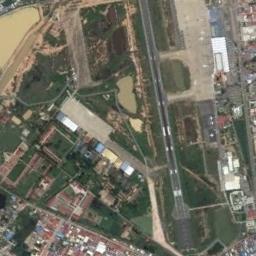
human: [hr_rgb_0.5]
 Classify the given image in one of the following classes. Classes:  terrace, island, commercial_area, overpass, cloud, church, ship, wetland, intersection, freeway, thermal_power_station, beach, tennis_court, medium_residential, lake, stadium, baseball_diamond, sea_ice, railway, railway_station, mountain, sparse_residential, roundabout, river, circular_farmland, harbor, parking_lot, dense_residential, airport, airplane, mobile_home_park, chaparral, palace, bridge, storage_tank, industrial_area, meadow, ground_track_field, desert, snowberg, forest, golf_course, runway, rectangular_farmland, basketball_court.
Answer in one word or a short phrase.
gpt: airport